Question: I am a beginner to Data Analysis using Python and stuck on the following:
I want to find maximum value from individual columns (pandas.dataframe) using Broadcasting /Vectorization methodology.
A snapshot of my data Frame is as follows:

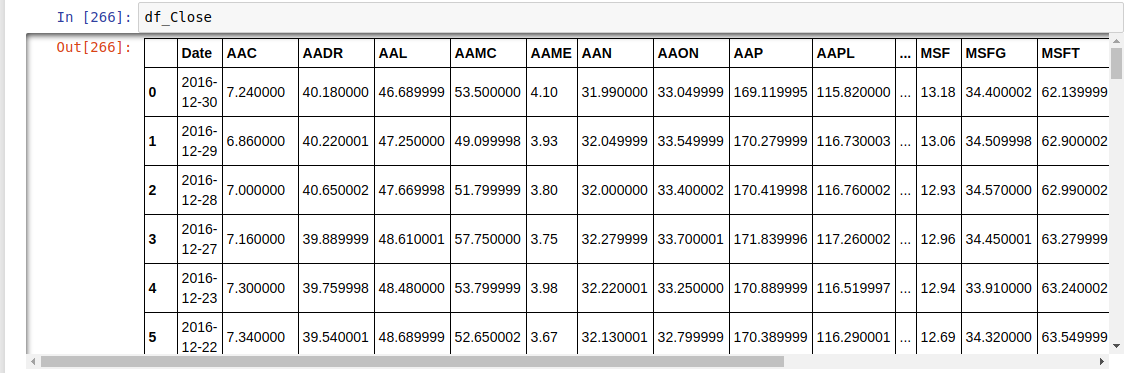
Answer: you can use pandas.DataFrame built-in function max and min to find it
example
'''
df = pandas.DataFrame(randn(4,4))
df.max(axis=0) # will return max value of each column
df.max(axis=0)['AAL'] # column AAL's max
df.max(axis=1) # will return max value of each row
'''
or another way
just find that column you want and call max
'''
df = pandas.DataFrame(randn(4,4))
df['AAL'].max()
df['AAP'].min()
'''
min is the same